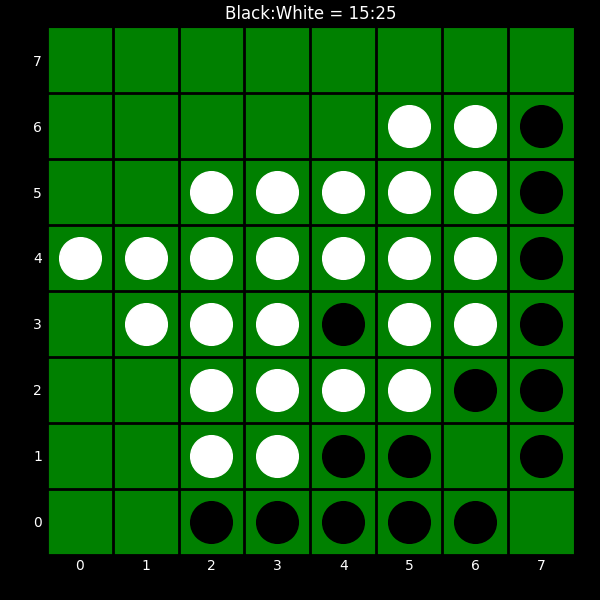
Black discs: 15
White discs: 25